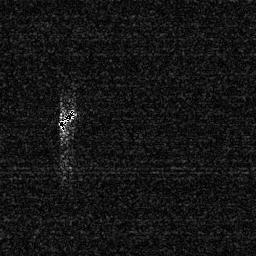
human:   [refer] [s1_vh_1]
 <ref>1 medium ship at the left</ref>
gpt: <box>[[21, 41, 30, 51, 0]]</box>